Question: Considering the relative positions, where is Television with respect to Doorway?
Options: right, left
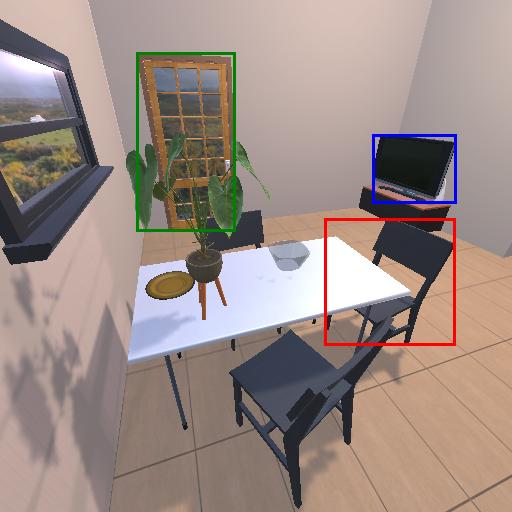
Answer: right